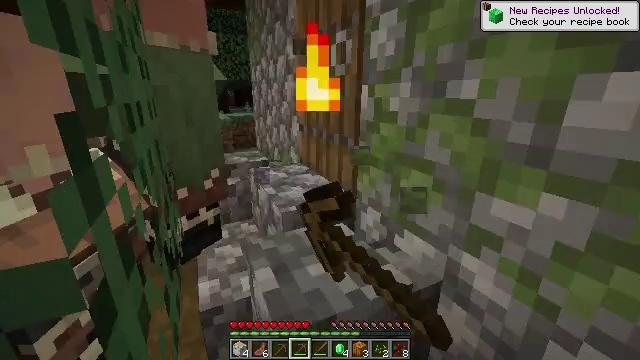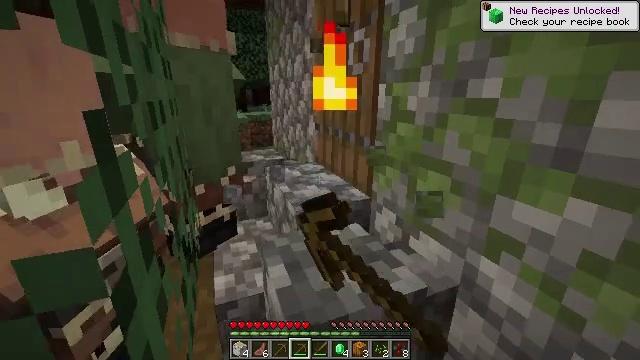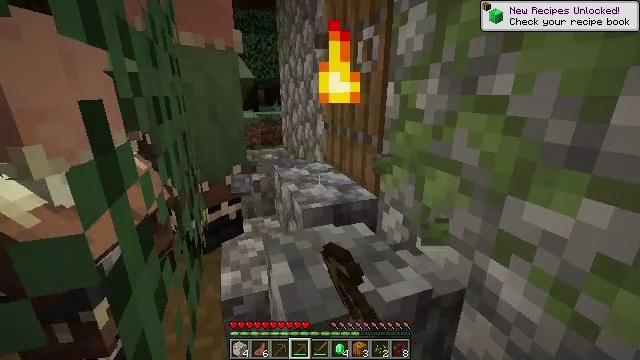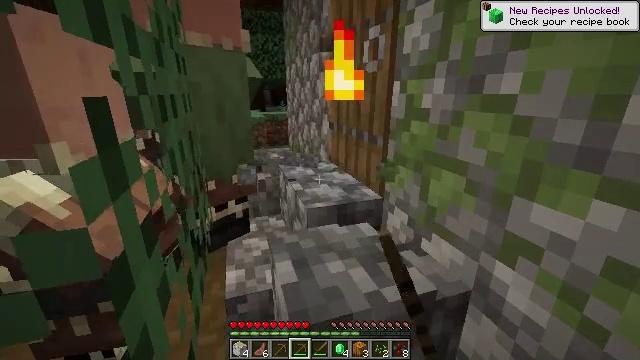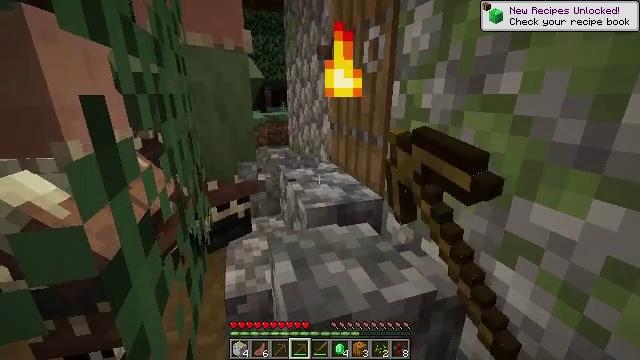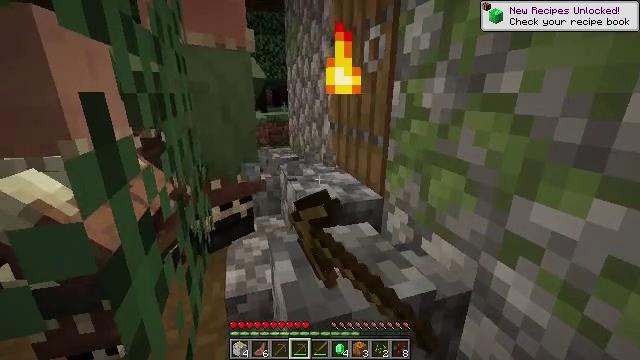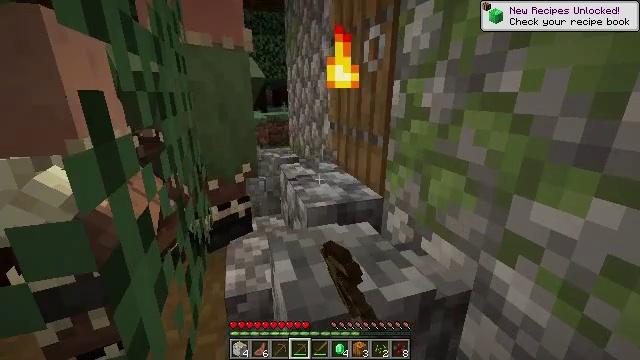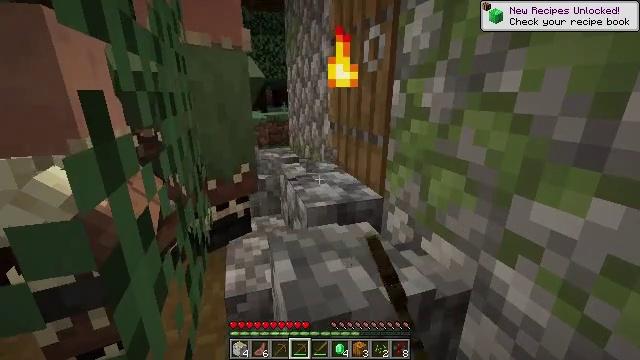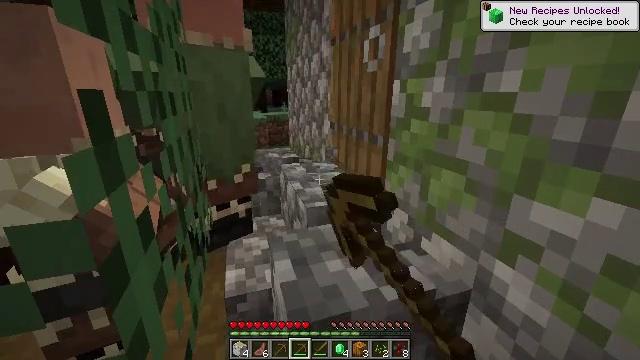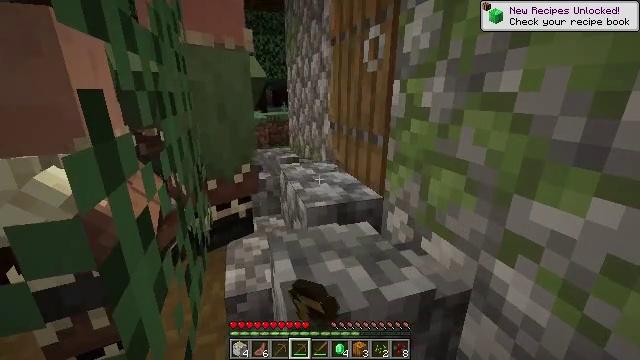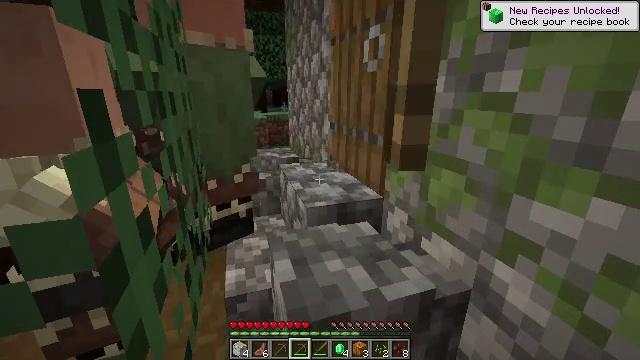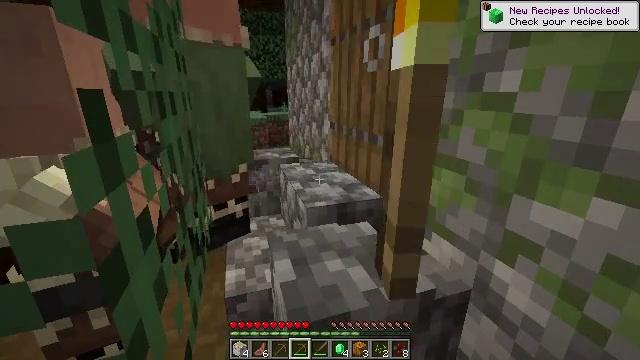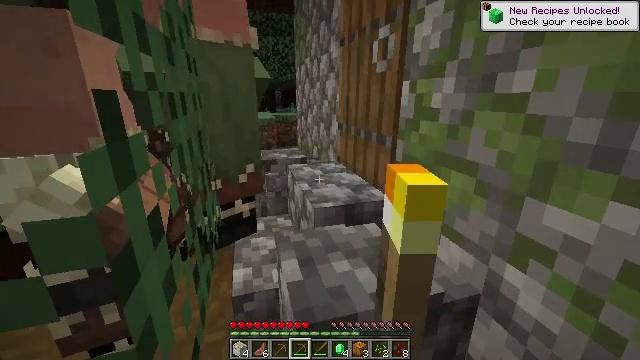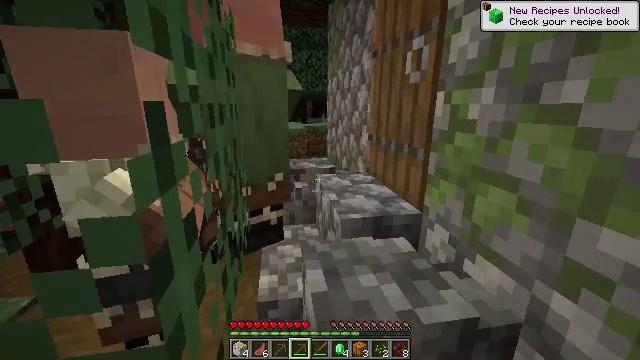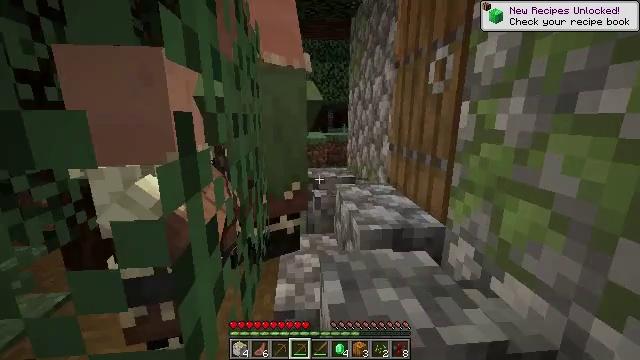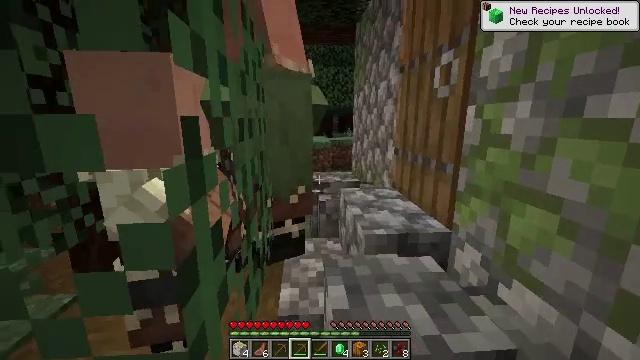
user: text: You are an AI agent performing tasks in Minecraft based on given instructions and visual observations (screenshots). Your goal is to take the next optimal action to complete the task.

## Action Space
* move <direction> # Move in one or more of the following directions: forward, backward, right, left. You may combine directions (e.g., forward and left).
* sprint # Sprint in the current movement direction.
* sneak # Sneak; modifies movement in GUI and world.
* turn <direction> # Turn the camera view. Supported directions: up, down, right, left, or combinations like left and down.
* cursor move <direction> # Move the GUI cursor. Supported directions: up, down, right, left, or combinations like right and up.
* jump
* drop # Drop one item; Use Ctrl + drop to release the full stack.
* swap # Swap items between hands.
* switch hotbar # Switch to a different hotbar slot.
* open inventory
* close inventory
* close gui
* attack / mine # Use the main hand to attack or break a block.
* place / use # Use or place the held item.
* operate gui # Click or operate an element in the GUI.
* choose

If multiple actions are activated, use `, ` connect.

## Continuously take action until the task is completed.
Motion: motion action
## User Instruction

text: Break the spruce leaves to clear the area.
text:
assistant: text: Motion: turn left, attack / mine
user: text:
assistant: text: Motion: turn left, attack / mine
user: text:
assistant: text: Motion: turn left, attack / mine
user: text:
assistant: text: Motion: attack / mine
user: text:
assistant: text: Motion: attack / mine
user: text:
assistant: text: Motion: attack / mine
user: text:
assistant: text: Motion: attack / mine
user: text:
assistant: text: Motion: no_op
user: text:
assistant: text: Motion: no_op
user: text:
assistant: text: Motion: no_op
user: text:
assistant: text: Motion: no_op
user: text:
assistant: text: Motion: turn left
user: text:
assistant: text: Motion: turn left and up
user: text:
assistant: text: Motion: turn left and up
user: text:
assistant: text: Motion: turn left
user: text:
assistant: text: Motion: turn right and up
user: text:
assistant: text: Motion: turn right and up
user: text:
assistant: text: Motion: turn right and up
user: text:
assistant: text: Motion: move forward, turn right and up
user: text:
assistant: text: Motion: move forward
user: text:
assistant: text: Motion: move forward
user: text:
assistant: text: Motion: move forward
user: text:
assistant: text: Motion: no_op
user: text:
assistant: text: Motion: no_op
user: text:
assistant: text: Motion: use / place
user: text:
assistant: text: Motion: no_op
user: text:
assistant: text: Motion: no_op
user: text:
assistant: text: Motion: no_op
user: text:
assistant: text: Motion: no_op
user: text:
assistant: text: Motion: no_op